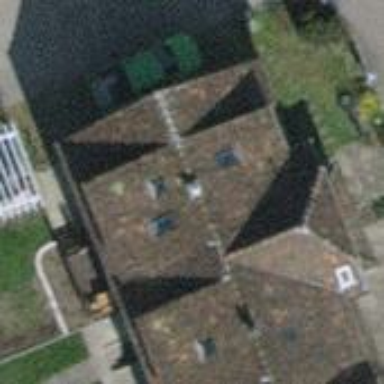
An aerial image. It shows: Terrace building.